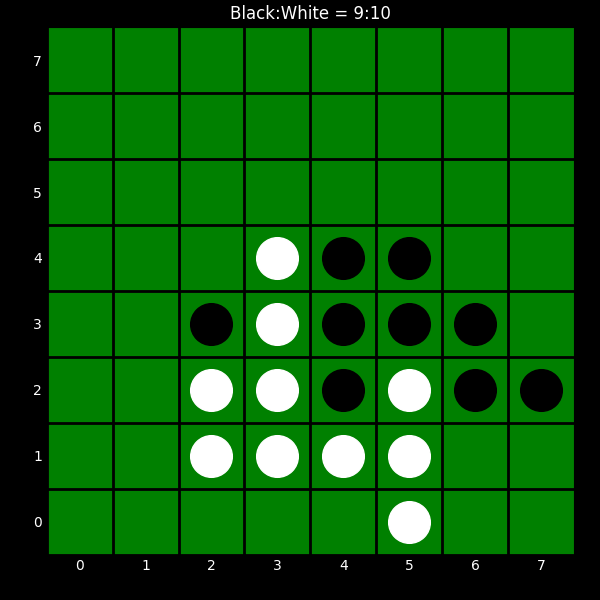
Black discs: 9
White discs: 10